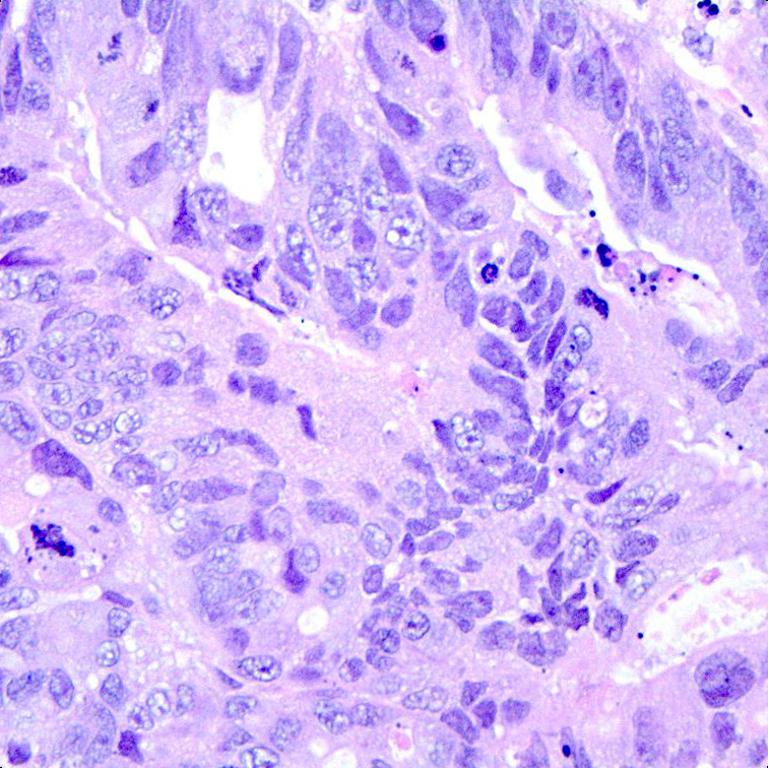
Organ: colon
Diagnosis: adenocarcinomas